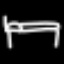
Label: bed